Question: I am using spring 3 and I have jquery added to my project. Now I am attempting to use the jquery number spinner plugin found at <URL>
The problem is, when I link to the external javascript file, it seems to hault all other javascript after the script inport. see below.
'''
<script type="text/javascript" src="/starburst/resources/jqueryNumberSpinner/ui.spinner.js"></script>
<script type="text/javascript">
$(document).ready(function() {
alert("woi");
});
</script>
'''
It cannot be an error in the script itself because I have the example working on my local machine using the exact same js file. If I delete the import for ui.spinner.js shown above, I get the alert showing up as it should. I am completely baffeled by this, does anyone have any ideas?
Thanks
EDIT: I am also using dojo in the project and I included the scripts the dojo include statements.

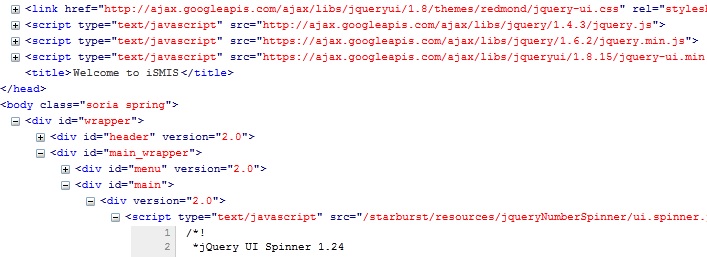
Answer: Ok I managed to find a solution, for the benefit of others. I am not sure if its spring specific but here goes ,
'''
<spring:url var="spinnerJsUrl" value="/resources/jqueryNumberSpinner/ui.spinner.js"/>
<script type="text/javascript" src="http://jqueryui.com/themeroller/themeswitchertool/">
<!-- required for FF3 and Opera -->
</script>
<script type="text/javascript" src="${spinnerJsUrl}">
<!--testing here-->
</script>
<script type="text/javascript">
$(document).ready(function() {
$('.spinner').spinner({ min: 0, max: 100 });
});
</script>
'''